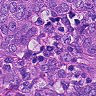
Metastatic tissue present: yes